Chest X-ray:
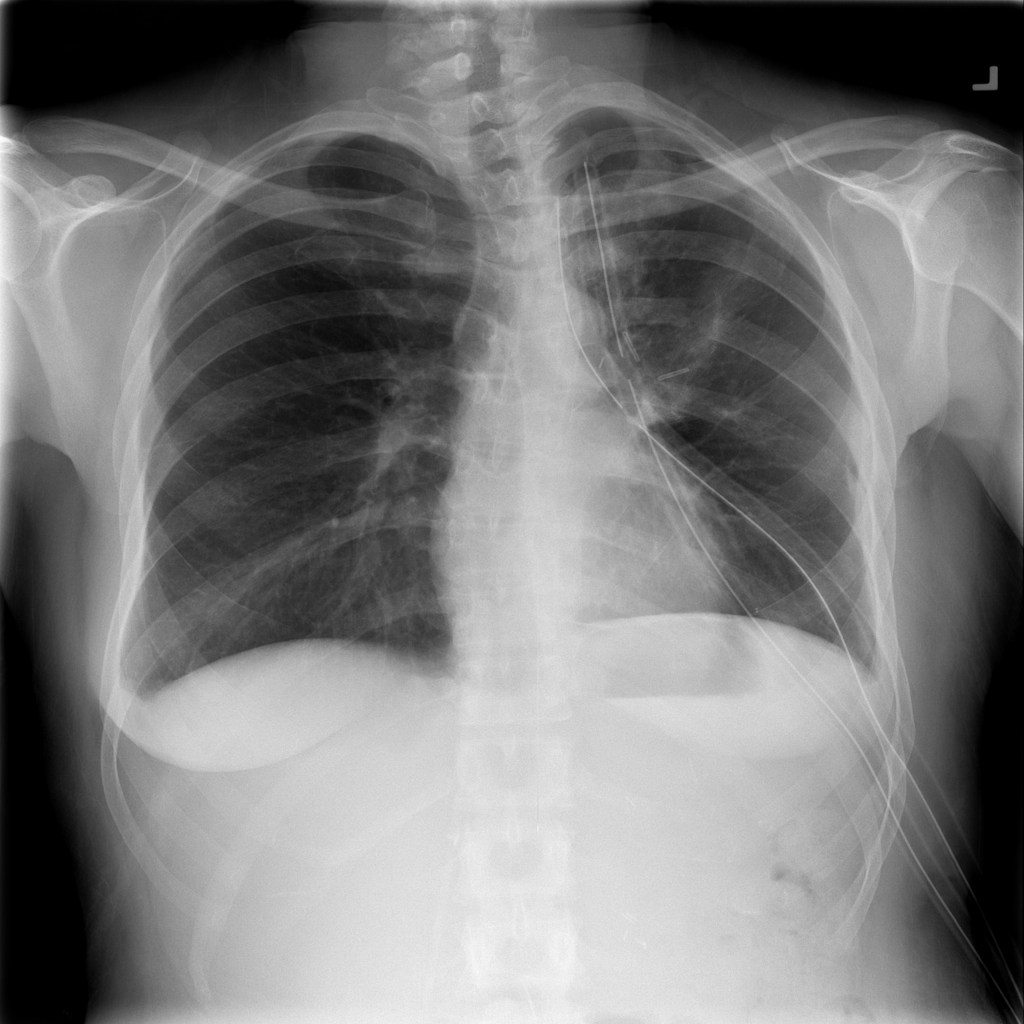
Findings: Consolidation, Effusion, Pneumothorax, Pleural Thickening
No abnormal finding: no